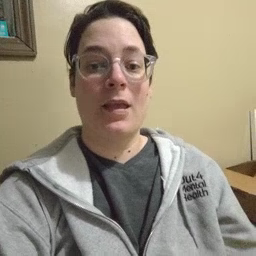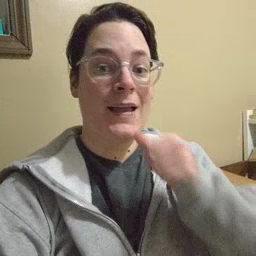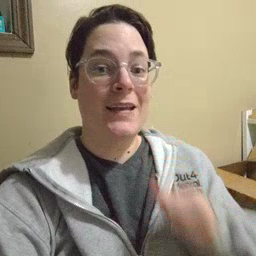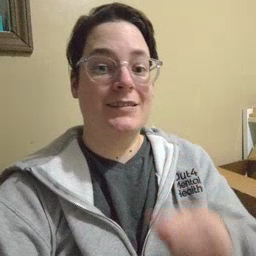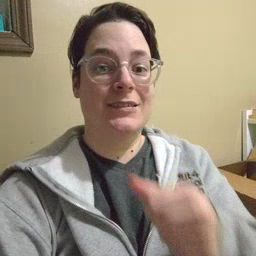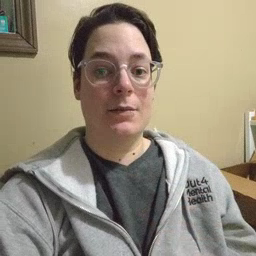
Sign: hide